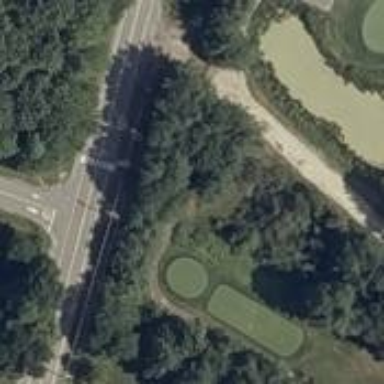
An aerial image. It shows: Path for both road and golf.